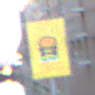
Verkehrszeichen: FahrzeugeMitWassergefaehrdenderLadungOhnePfeilsymbol
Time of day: SunriseSunset
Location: Outdoor (Urban)
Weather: Clear
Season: NotSpecified
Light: Natural